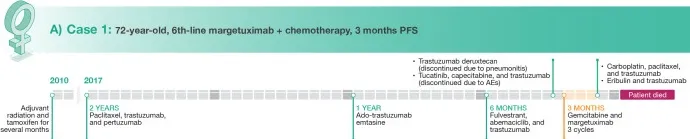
Clinical course of therapy and treatment lengths for Case 1.
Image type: chart (chart)